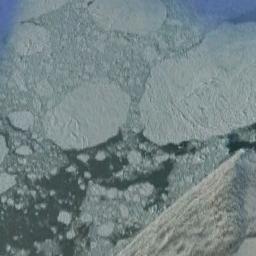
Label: sea_ice